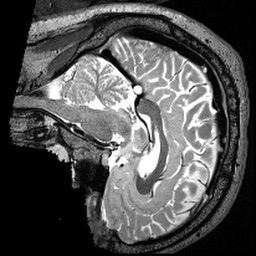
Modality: T2w
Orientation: sagittal
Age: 34
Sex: male
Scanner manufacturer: siemens
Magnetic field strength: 3 T
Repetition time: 3.2 s
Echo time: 0.479 s